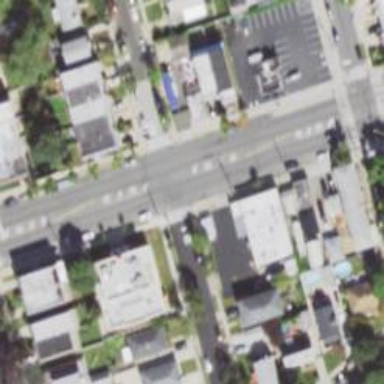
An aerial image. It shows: Road with stop sign.